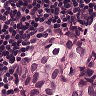
Metastatic tissue present: yes